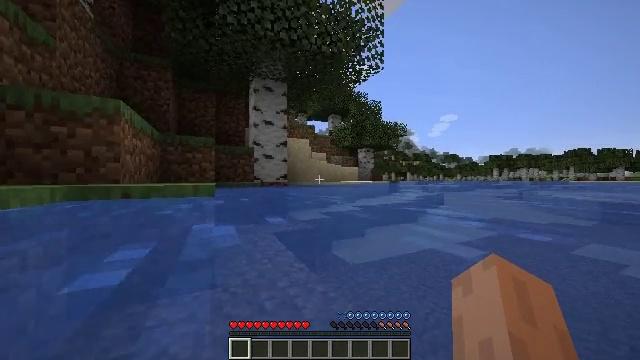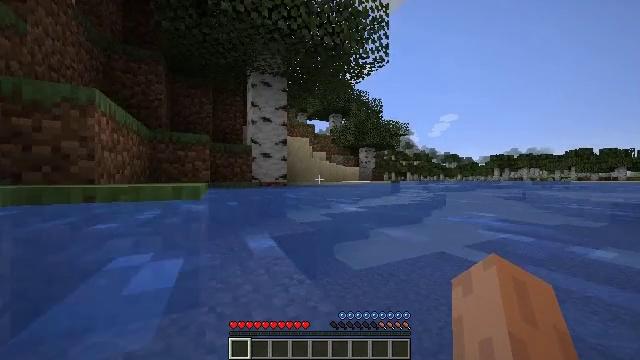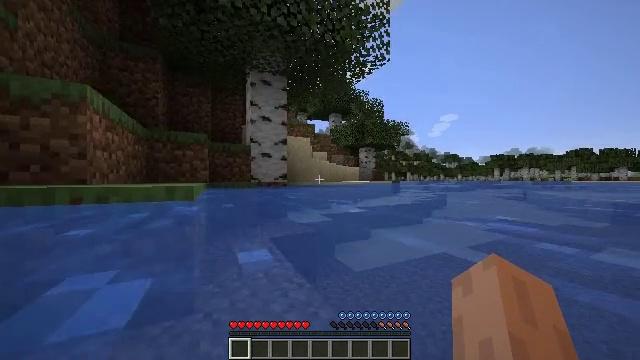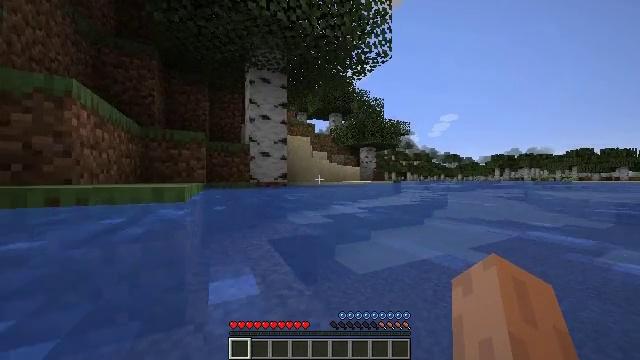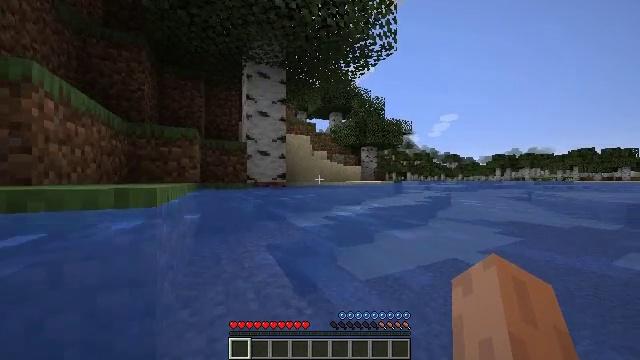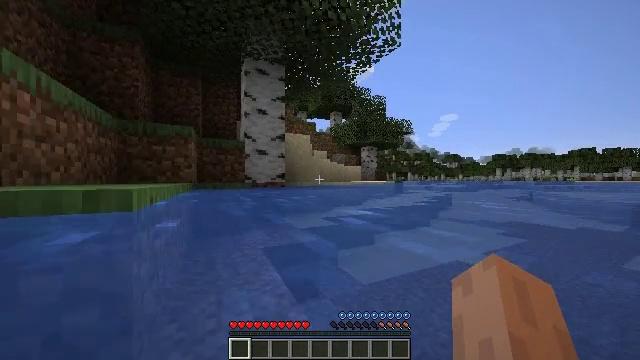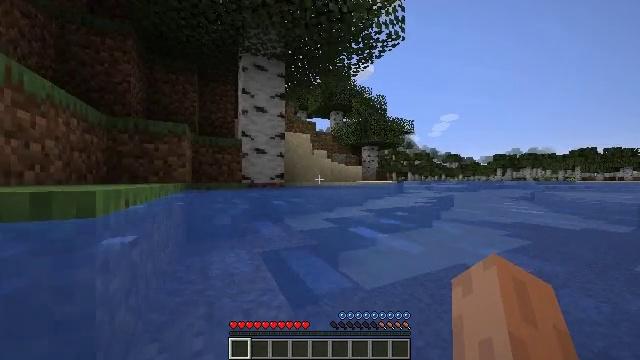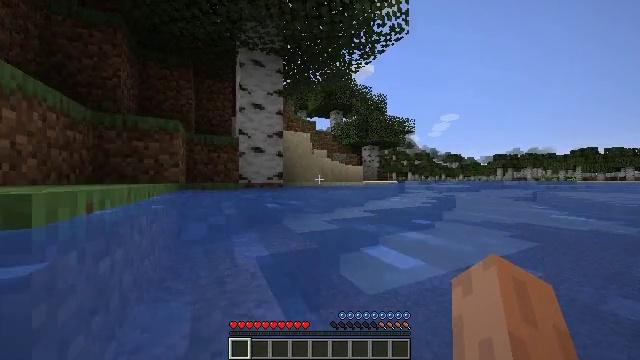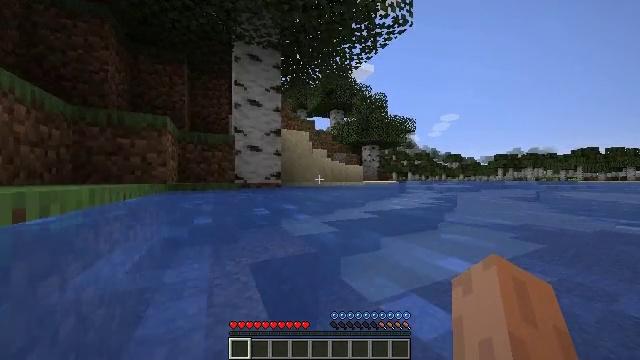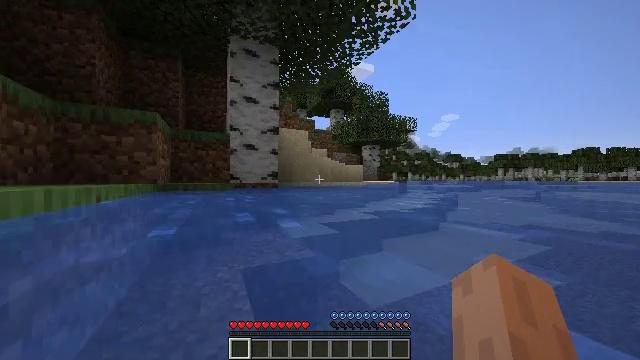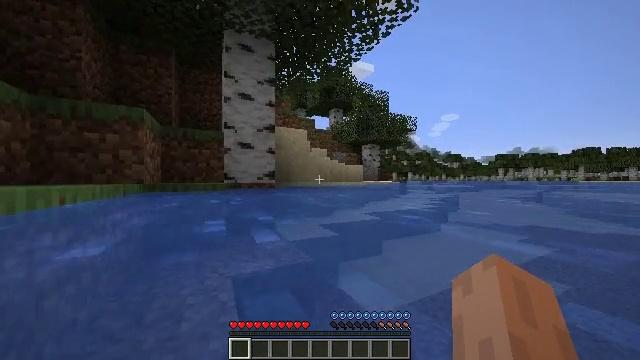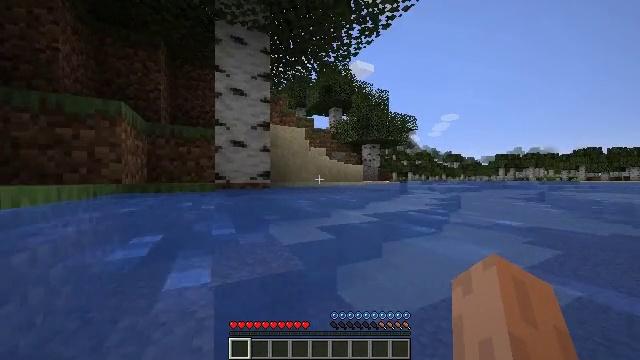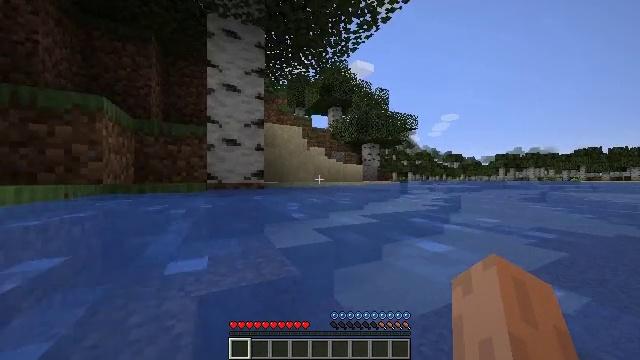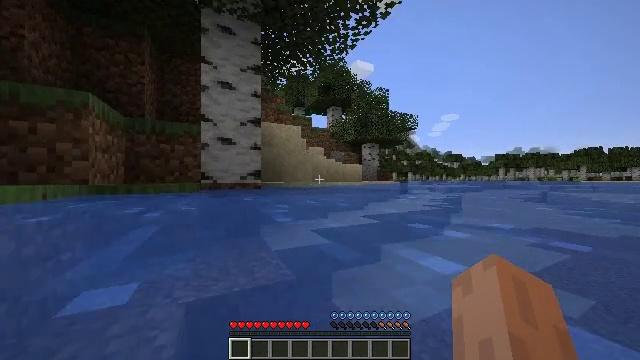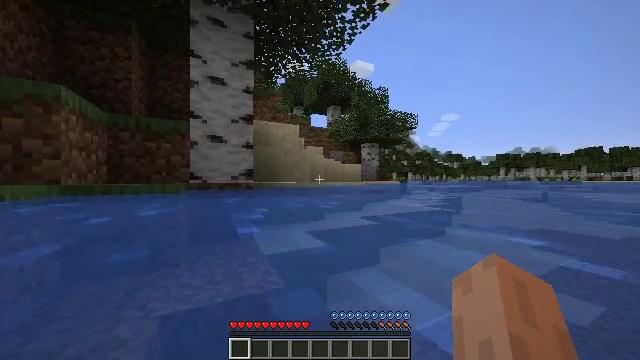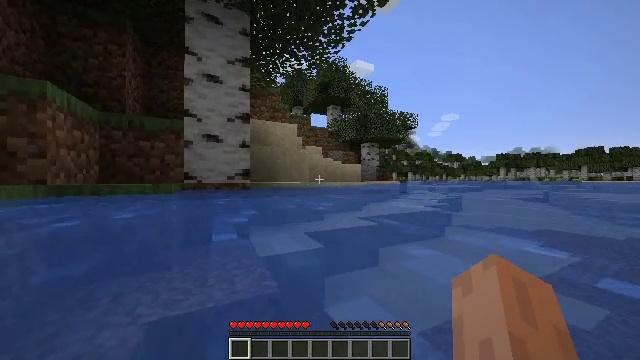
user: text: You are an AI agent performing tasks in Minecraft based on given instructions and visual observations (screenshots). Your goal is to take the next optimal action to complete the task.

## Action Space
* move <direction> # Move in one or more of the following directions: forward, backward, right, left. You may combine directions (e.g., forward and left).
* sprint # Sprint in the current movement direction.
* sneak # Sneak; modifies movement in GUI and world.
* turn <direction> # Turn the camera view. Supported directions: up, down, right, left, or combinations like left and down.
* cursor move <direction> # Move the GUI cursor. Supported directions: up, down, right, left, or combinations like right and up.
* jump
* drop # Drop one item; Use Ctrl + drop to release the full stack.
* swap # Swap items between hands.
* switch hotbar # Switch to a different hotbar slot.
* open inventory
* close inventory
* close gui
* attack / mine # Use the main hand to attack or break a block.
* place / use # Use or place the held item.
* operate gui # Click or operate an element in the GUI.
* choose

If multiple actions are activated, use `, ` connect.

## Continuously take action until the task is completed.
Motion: motion action
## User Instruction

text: Collect peony flowers for dye.
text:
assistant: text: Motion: move forward, sprint
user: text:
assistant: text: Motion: move forward, sprint
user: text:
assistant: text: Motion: move forward, sprint
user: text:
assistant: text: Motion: move forward, sprint
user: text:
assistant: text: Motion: move forward, sprint
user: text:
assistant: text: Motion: move forward, sprint
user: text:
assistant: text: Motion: move forward and move right, sprint
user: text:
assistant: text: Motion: move forward and move right, sprint
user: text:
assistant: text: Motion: move forward and move right, sprint
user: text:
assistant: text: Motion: move forward and move right, sprint
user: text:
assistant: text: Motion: move forward and move right, sprint
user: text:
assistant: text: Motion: move forward and move right, sprint
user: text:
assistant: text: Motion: move forward and move right, sprint
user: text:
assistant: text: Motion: move forward and move right, sprint
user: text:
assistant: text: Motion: move forward and move right, sprint, use / place
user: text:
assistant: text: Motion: move forward and move right, sprint, use / place
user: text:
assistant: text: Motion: move forward and move right, sprint, use / place
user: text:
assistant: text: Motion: move forward and move right, sprint, use / place
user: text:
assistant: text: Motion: move forward and move right, sprint, use / place
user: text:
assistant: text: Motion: move forward and move right, sprint, use / place
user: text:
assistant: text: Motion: move forward and move right, sprint, use / place
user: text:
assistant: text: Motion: move forward and move right, sprint
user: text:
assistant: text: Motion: move forward and move right, sprint
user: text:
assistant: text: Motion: move forward and move right, sprint
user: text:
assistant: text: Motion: move forward and move right, sprint
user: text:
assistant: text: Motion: move forward and move right, sprint
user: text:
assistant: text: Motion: move forward and move right, sprint
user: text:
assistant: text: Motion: move forward and move right, sprint
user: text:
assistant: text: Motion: move forward and move right, sprint
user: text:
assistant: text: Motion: move forward and move right, sprint